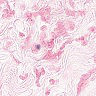
Metastatic tissue present: no